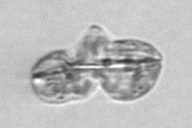
Label: Karenia